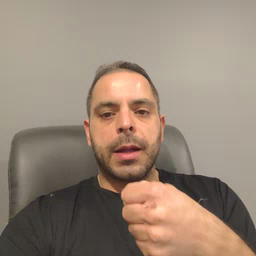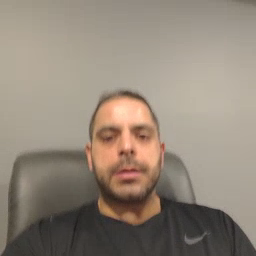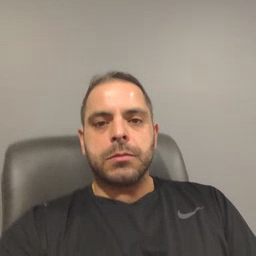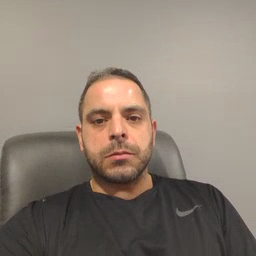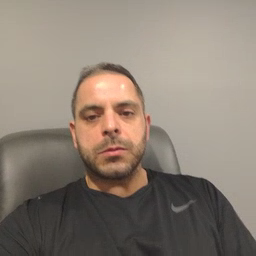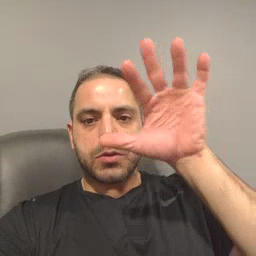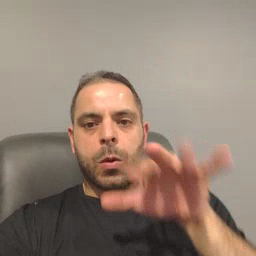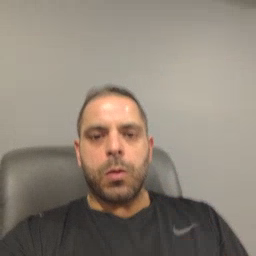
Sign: snow